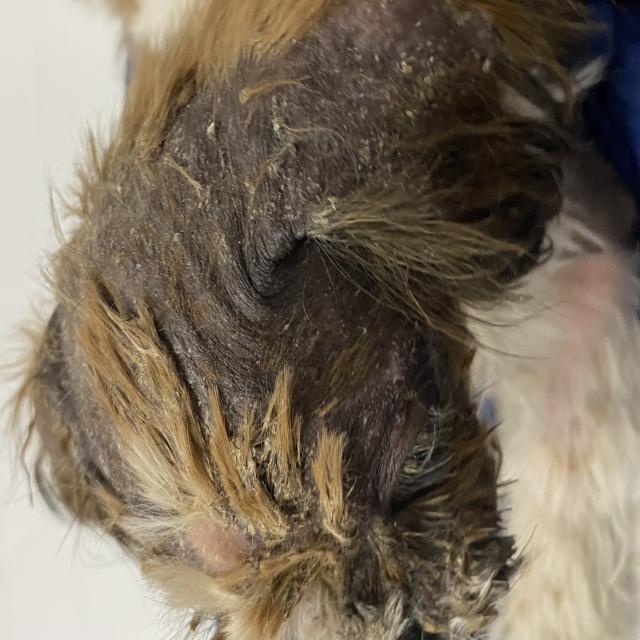
Canine demodicosis (Demodex mange) — caused by Demodex canis mites. Presents with alopecia, follicular papules, pustules, and comedones. Often localized on face and forelimbs.